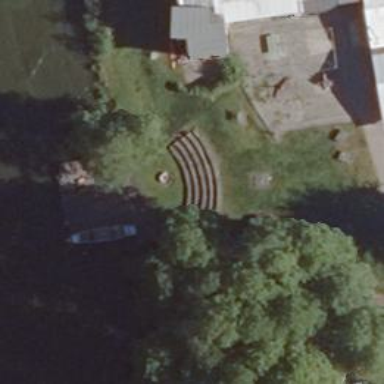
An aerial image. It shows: Open-air theatre.